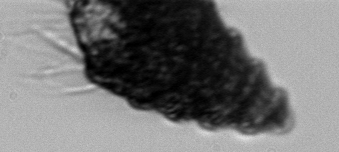
Label: Laboea_strobila